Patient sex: F
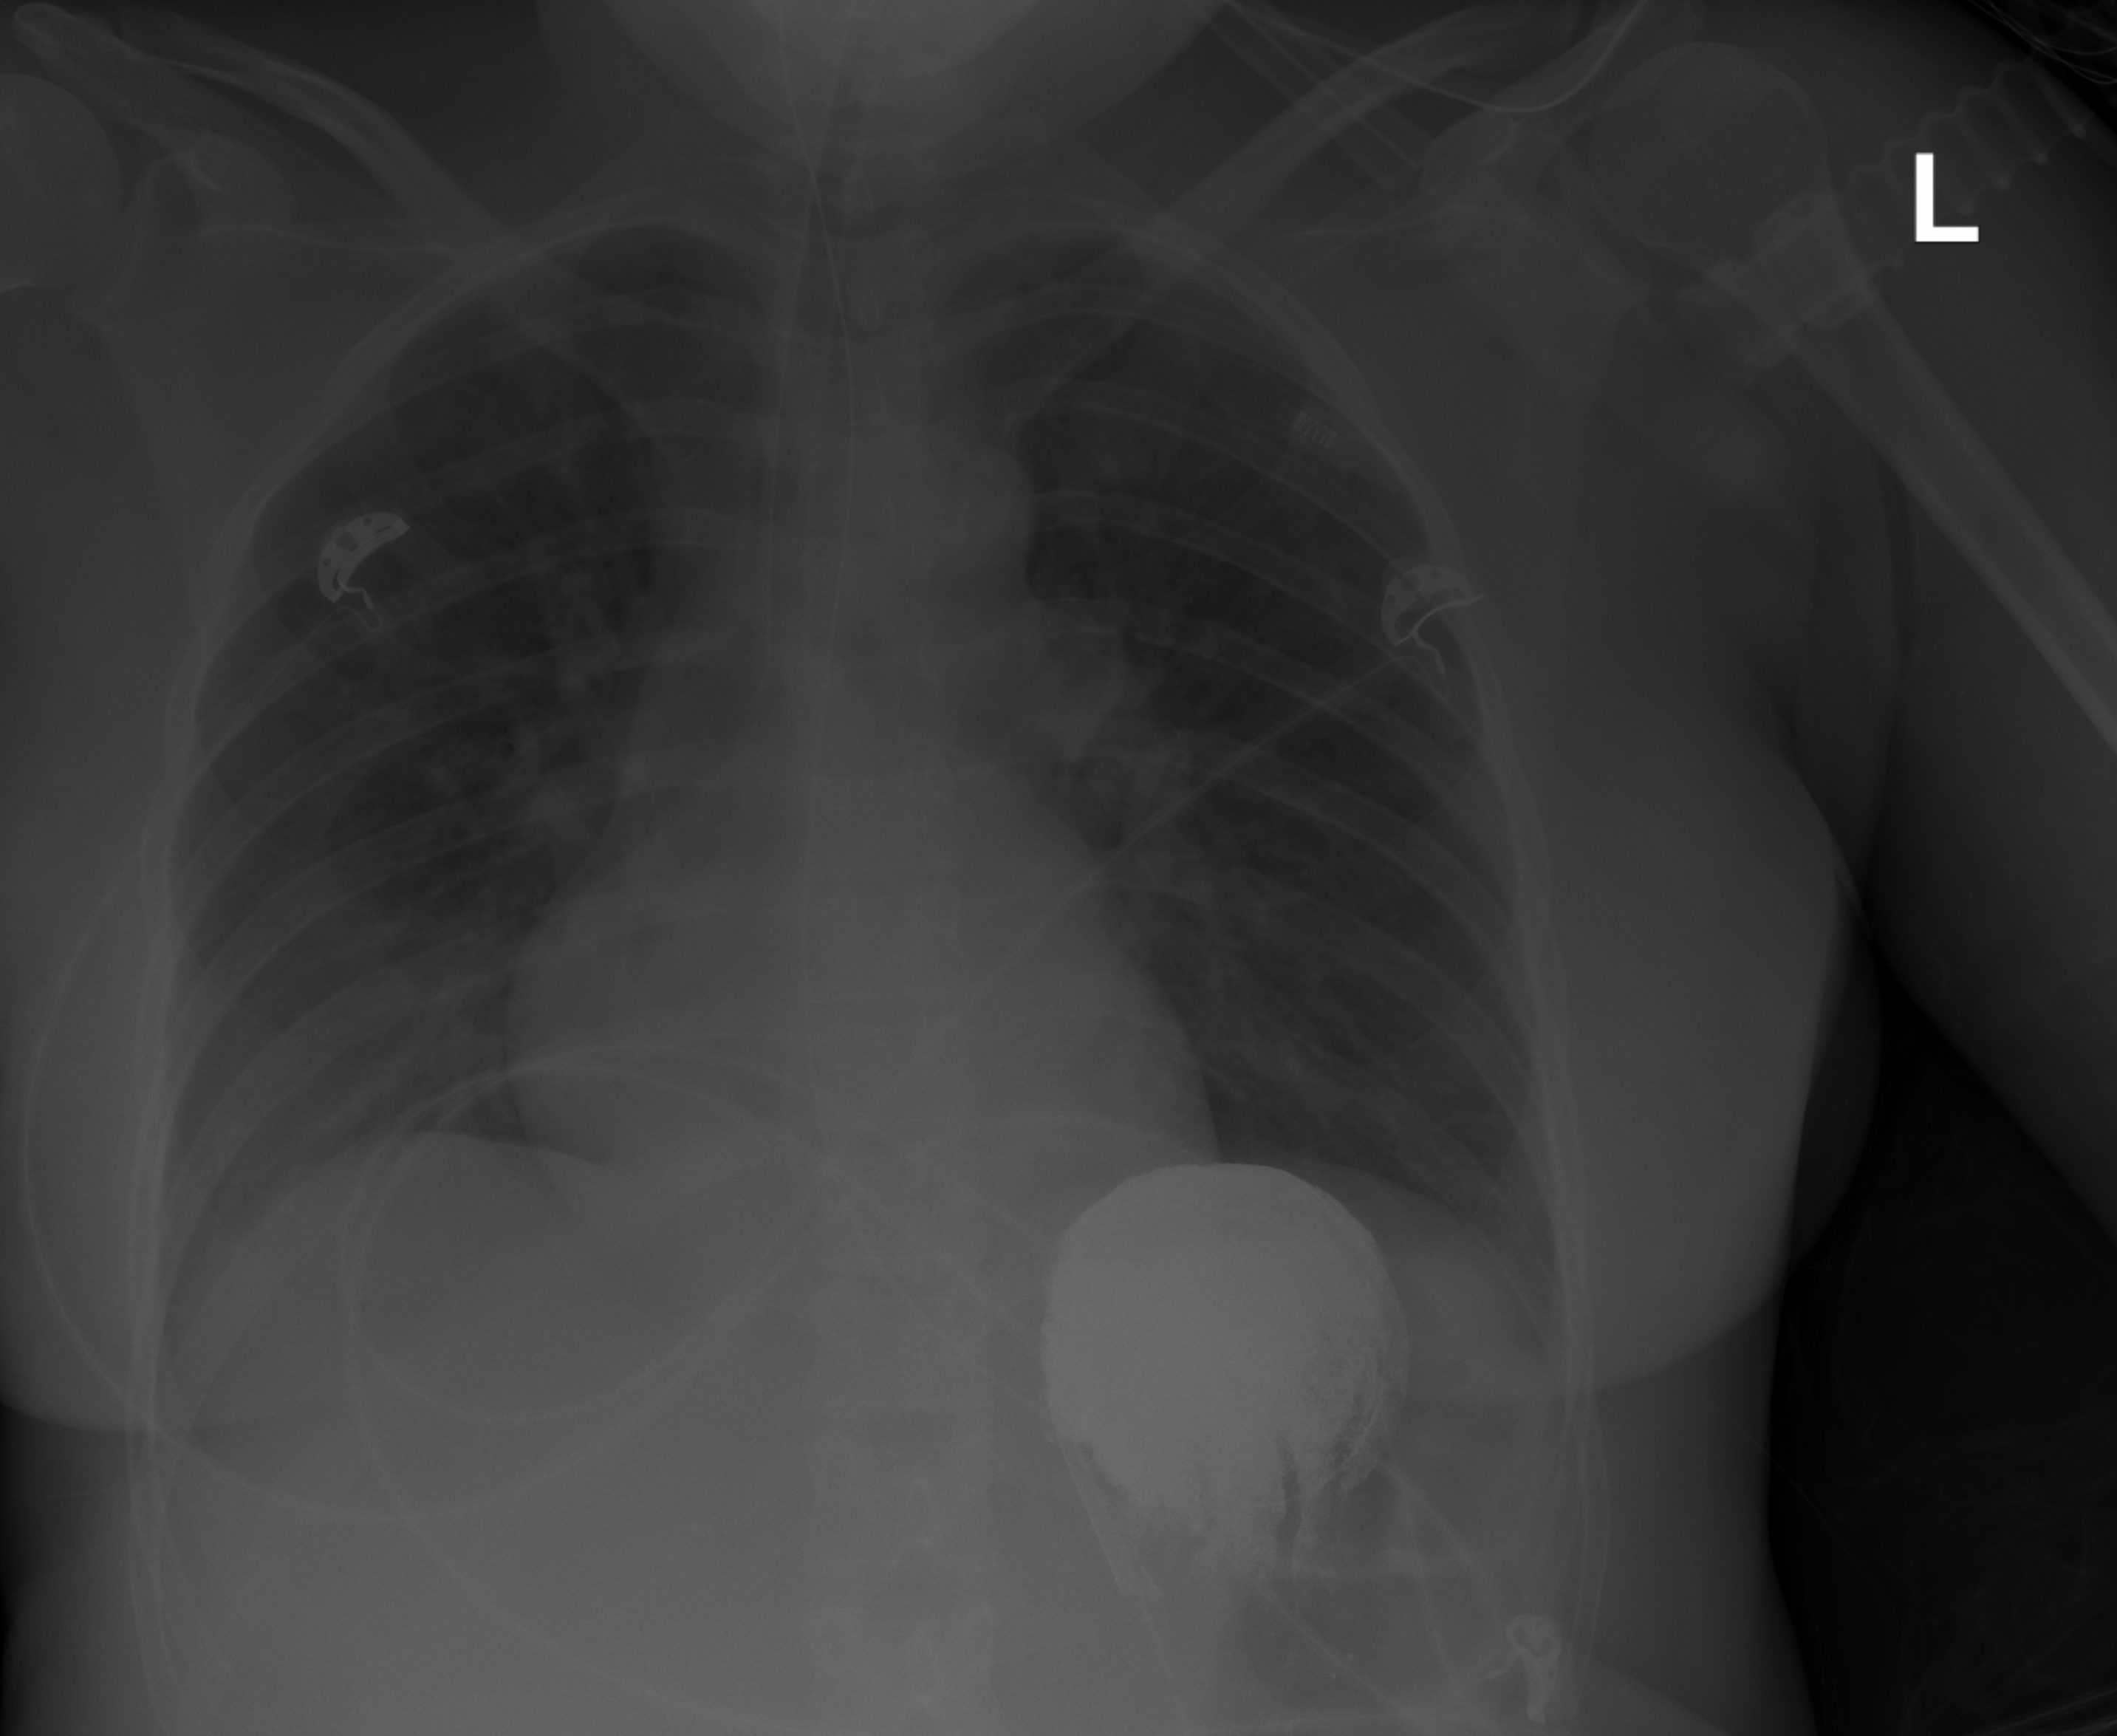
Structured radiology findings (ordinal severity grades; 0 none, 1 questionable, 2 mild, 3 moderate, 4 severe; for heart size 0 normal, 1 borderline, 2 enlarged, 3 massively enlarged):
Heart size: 0
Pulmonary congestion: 0
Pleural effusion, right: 2
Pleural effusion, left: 0
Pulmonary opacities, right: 0
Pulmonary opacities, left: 1
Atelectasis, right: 0
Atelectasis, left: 0